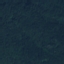
Label: Forest